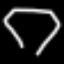
Label: diamond